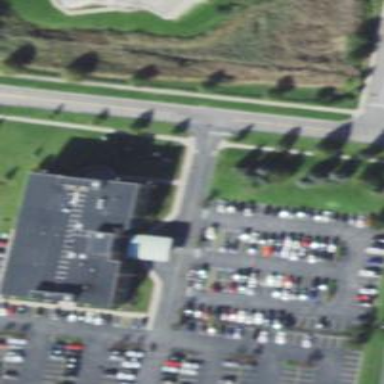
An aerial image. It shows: Healthcare center building.